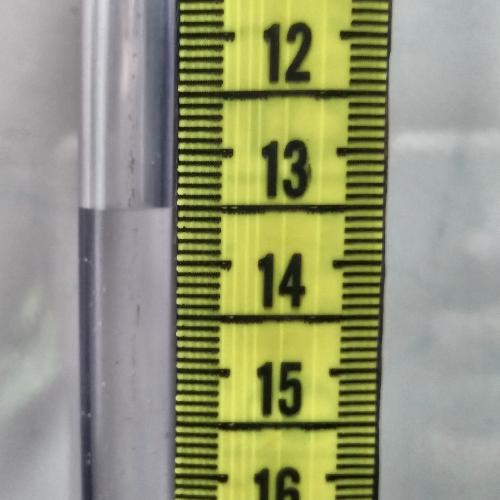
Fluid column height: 13.5 cm